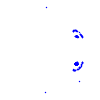
Particle: electron